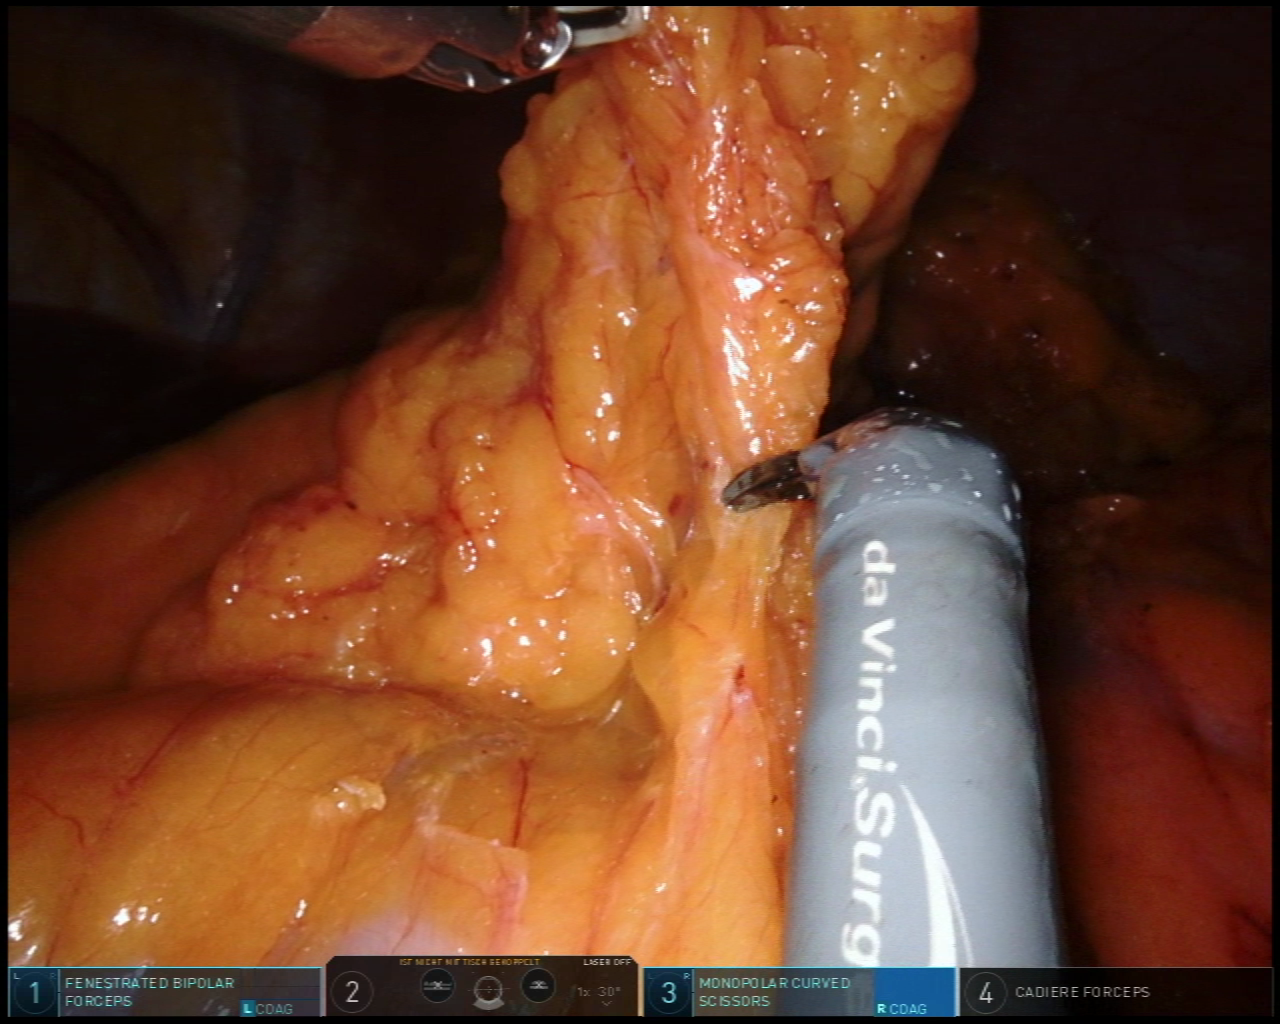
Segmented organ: liver
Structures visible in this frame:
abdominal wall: yes
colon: yes
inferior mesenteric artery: no
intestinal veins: no
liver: yes
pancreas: no
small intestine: no
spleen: no
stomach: no
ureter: no
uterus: no
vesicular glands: no